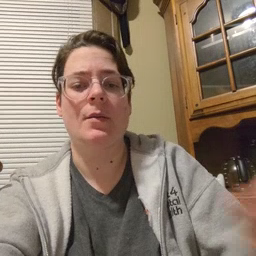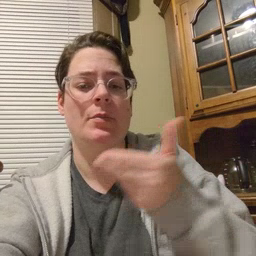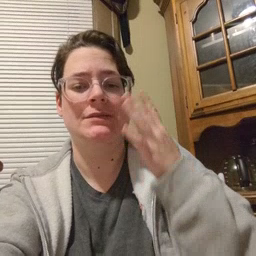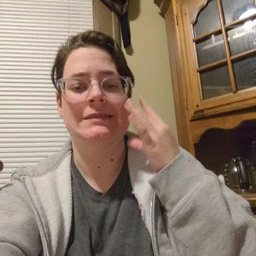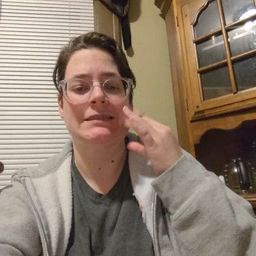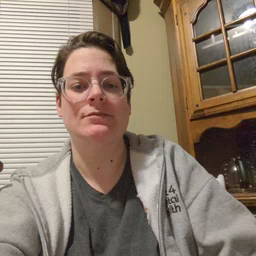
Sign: kitty